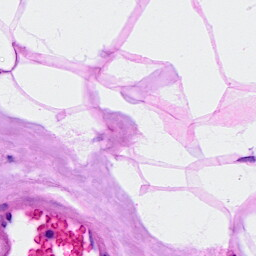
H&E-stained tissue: Breast